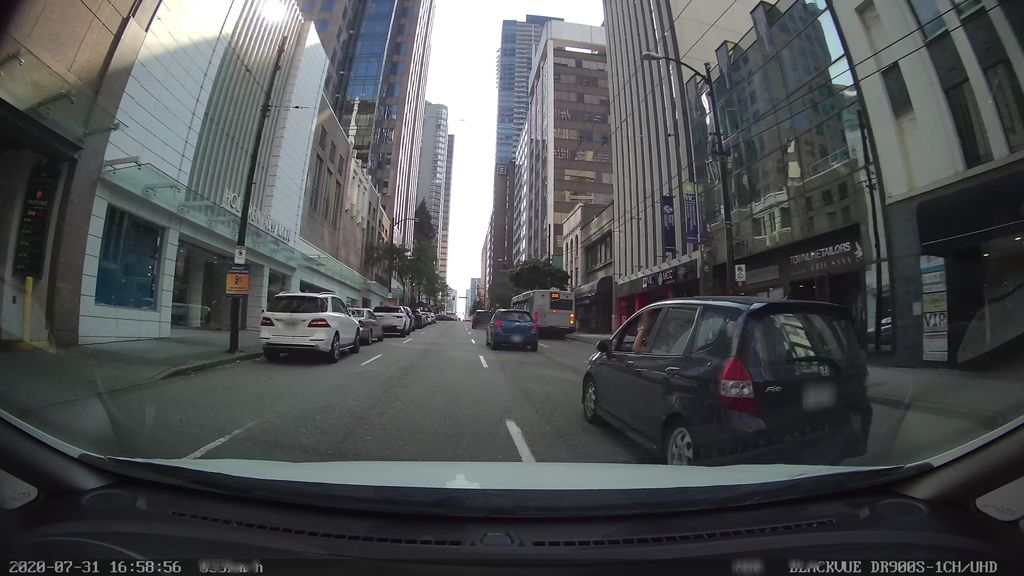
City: vancouver